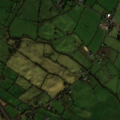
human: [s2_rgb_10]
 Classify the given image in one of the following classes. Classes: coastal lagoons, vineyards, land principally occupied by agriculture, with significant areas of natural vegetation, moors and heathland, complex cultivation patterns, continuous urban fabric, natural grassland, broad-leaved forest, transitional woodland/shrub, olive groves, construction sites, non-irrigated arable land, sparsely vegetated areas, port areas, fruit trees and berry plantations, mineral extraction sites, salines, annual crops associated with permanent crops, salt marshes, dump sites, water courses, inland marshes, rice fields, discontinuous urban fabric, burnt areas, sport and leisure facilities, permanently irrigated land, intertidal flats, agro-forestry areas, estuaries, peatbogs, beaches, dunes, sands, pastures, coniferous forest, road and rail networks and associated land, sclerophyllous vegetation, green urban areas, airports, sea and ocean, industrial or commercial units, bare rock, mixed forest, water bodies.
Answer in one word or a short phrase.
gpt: pastures